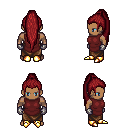
a pixel art fantasy rpg character, male body template, human, dark skin, maroon tunic, robe skirt, brunette extra-long topknot hairstyle, metal gloves, gold boots, four views (front, back, left, right), 2x2 character sprite sheet, small pixel art, hard edges, no anti-aliasing